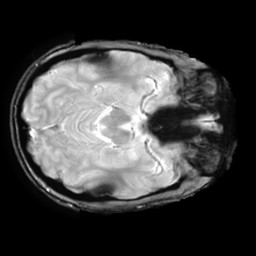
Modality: T2starw
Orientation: axial
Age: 28
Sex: male
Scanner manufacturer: ge
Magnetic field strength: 3 T
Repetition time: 0.65 s
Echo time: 0.02 s